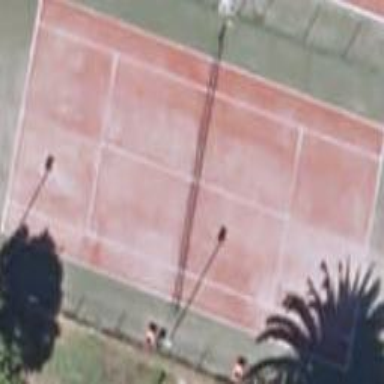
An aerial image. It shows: Tennis court on the leisure land pitch.